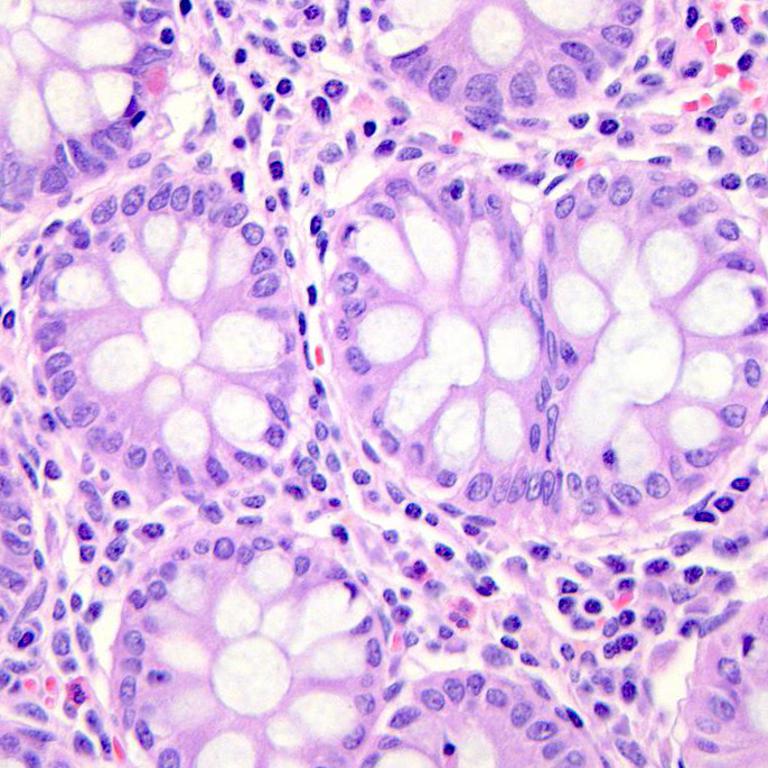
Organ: colon
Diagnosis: benign